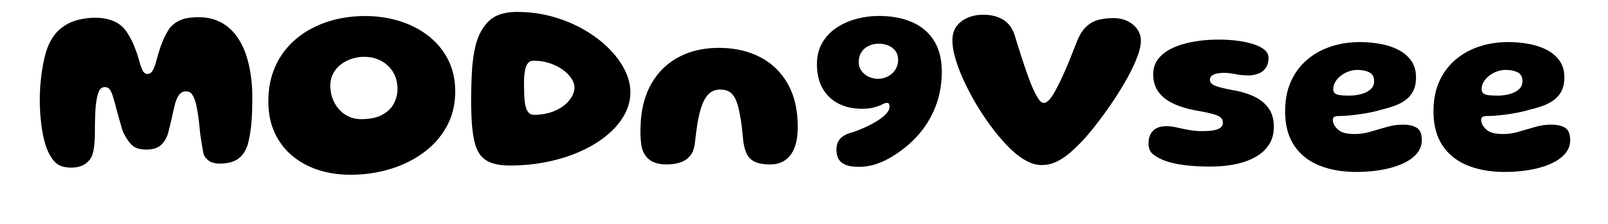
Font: Gluten_Bold